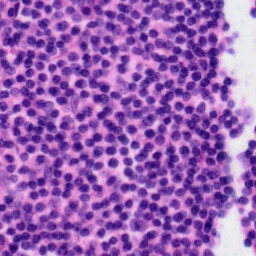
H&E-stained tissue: Tonsil